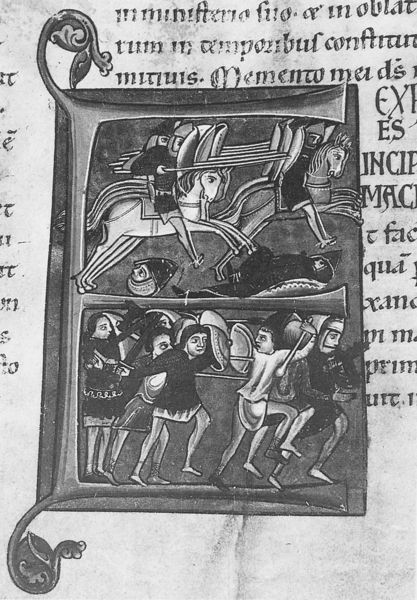
Titel: Bibel (Lyons Bibel)
Institution: Lyons, Bibliothèque Municipale
Schlagwörter: angriff, kampf, kopf, grau, geköpft, tod, tot, toter, pferd, pferde, reiter, reiten, schrift, krieg, soldaten, detail, flucht, schild, buch, seite, text, buchstabe, soldat, tote, initiale, helm, ritter, schimmel, verfolgung, mittelalter, krieger, lanzen, speer, speere, rappen, graustufen, letter, verfolgen, handschrift, jagen, spee, romanisch, buchmalerei, versalie, codex, manuskript, e, zierbuchstabe, enhauptet, manuskripz